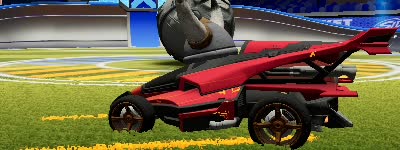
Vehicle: aftershock